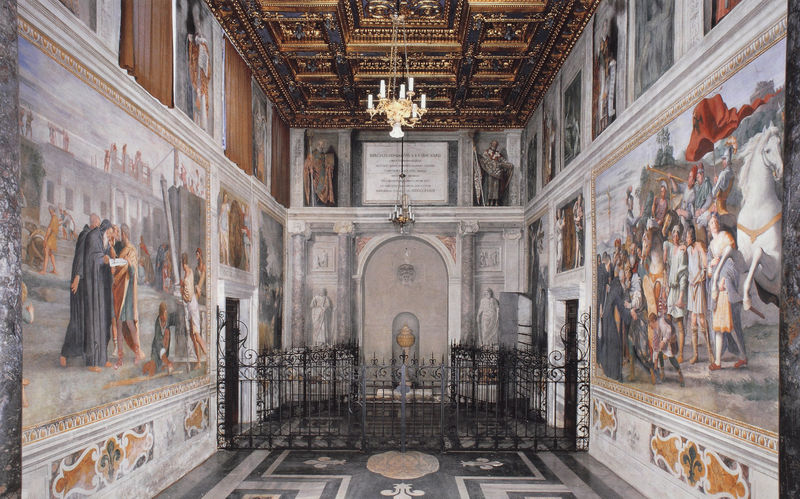
Titel: Wandmalereien der Grotteferrata, Abtei S. Maria, Kapelle von Santi Fondatori
Künstler: Annibale Caracci
Schlagwörter: gemälde, grau, lampe, schwarz, säulen, rot, zaun, malerei, ornament, innenraum, vorhang, gitter, kirche, gold, decke, renaissance, pferd, pferde, pilaster, saal, figuren, französisch, rundbogen, schlacht, inschrift, verzierung, wandgemälde, wandmalerei, kronleuchter, leuchter, tor, bemalt, foto, eisen, schmiedeeisen, kreuz, schwert, kunst, lilie, ritter, altar, verziert, römer, lettner, gesims, skulpturen, grab, apsis, kapelle, historismus, tempel, kassettendecke, heilige, fresko, marmorboden, heilig, glauben, eisengitter, hallenkirche, taufbecken, freske, verierung, schranken, stukk